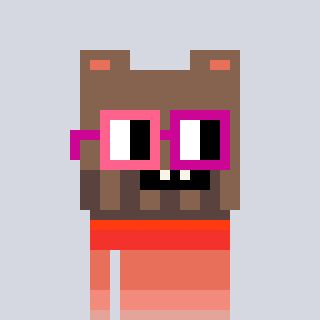
a pixel art character with square pink and red glasses, a bear-shaped head and a peachy-colored body on a cool background